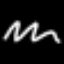
Label: squiggle